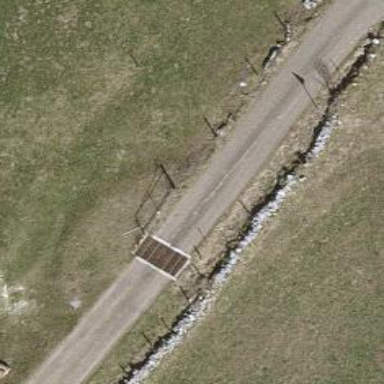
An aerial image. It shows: Cattle grid.